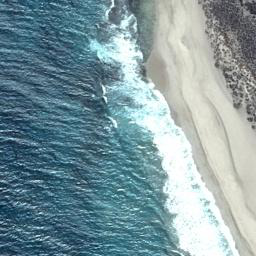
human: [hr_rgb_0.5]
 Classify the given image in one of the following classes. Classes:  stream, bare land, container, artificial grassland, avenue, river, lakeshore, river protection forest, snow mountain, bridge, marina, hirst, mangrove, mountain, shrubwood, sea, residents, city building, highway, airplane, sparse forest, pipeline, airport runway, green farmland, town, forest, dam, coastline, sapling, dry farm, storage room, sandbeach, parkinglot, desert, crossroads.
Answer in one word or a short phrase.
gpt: coastline